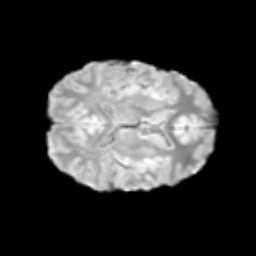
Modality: T2w
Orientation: axial
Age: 13
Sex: male
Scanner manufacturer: siemens
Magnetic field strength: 3 T
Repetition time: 3.8 s
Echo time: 0.07 s